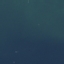
Land use / land cover class: SeaLake